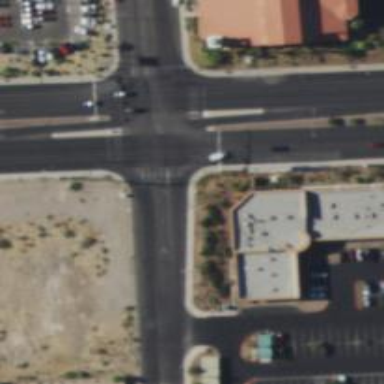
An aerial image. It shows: Solid stop line on the road marking.